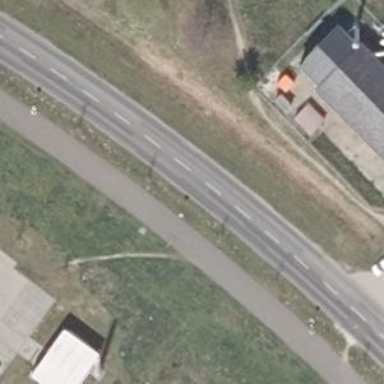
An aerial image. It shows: Asphalt footway.